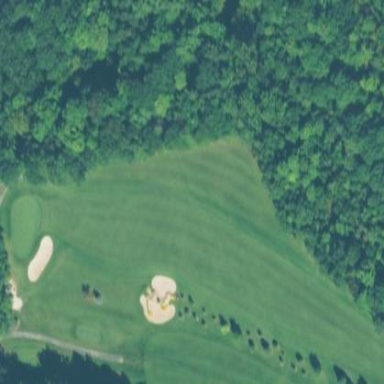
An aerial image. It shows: Golf fairway surrounded by grass.